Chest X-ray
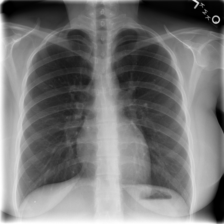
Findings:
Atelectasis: negative
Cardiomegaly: negative
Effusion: negative
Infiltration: negative
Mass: negative
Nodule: negative
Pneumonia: negative
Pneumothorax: negative
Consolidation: negative
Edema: negative
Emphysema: negative
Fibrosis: negative
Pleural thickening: negative
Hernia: negative